Question: I'm new to Windows 8.1 development, so forgive me if this question is obvious or rudimentary. I've experimented around with the various attributes quite a bit, and I can't make it work the way I want it to, so I figured maybe someone here could give me a hand.
A description of what I'm doing:
I made a UserControl so I can isolate the UI for this one thing I'm trying to do, and also so I can use it in various places in my real UI. The UserControl consists of a 'Button' with a 'Grid' in it. The 'Grid' has definitions for 3 rows, and 'Border''TextBlock'. I also want the 'Grid' to take up the entire height of the 'Button'.
Here's the XAML markup for the UserControl, garishly colored so it's obvious where everything is.
'''
<UserControl
x:Name="UserControlRoot"
d:DesignHeight="300"
d:DesignWidth="400"
mc:Ignorable="d"
>
<Grid x:Name="LayoutRoot" Margin="0" Background="Red">
<Grid.Resources>
<Style TargetType="TextBlock" x:Key="UCTextBlock">
<Setter Property="FontSize" Value="20" />
<Setter Property="TextAlignment" Value="Center" />
<Setter Property="TextWrapping" Value="NoWrap" />
</Style>
</Grid.Resources>
<!-- THIS BUTTON HAS SPACING AROUND IT - WHY? -->
<Button
VerticalAlignment="Stretch"
HorizontalAlignment="Stretch"
BorderBrush="White"
BorderThickness="5"
Background="Green"
Padding="0"
Foreground="Blue"
Margin="0"
>
<Grid Background="#ff333333">
<Grid.RowDefinitions>
<RowDefinition Height="2*" />
<RowDefinition Height="6*" />
<RowDefinition Height="2*" />
</Grid.RowDefinitions>
<Border Grid.Row="0" HorizontalAlignment="Stretch">
<TextBlock Text="THIS IS MY RED TEXT" Foreground="LightCoral" Style="{StaticResource UCTextBlock}" />
</Border>
<Border Grid.Row="1" HorizontalAlignment="Stretch">
<TextBlock Text="THIS IS MY WHITE TEXT, NOT TALL" Foreground="White" Style="{StaticResource UCTextBlock}" />
</Border>
<Border Grid.Row="2" HorizontalAlignment="Stretch">
<TextBlock Text="THIS IS MY BLUE TEXT" Foreground="LightSkyBlue" Style="{StaticResource UCTextBlock}" />
</Border>
</Grid>
</Button>
</Grid>
</UserControl>
'''
This is what it looks like in the designer:

Note that the white text, which is in Row 1 (Height="6*"), is 3x as tall as Row 0 and Row 2. As far as I understand it, the Height="6*" vs Height="2*" should make Row 1 bigger than Rows 0 and 2. I'm obviously misisng something obvious here, but I don't know what it is.
There are no external DesignTemplates that are affecting the style of any of the elements (as far as I can tell, though I'm not sure if there's a way for me to explicitly/exhaustively determine whether or not this is truly the case).
In case this helps someone else, I found that putting a Margin="0,-10" on the Button will get rid of the red area around the button within the outer Grid. It took awhile to figure that out, so hopefully it'll save someone else some time. There may be a ThemeResource that has the same effect, but if so I never found it.
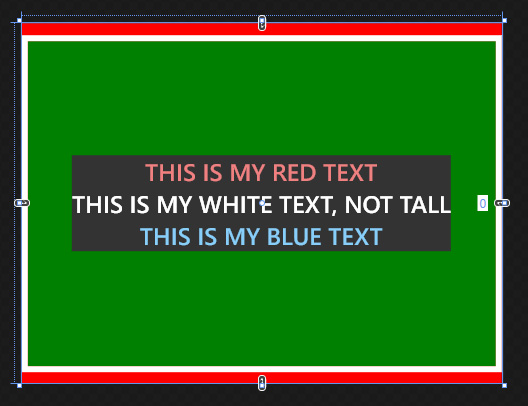
Answer: 'HorizontalContentAlignment''VerticalContentAlignment''Stretch'
The 'ContentPresenter' in the button has its 'HorizontalAlignment' and 'VerticalAlignment' property bound to the 'HorizontalContentAlignment' and 'VerticalContentAlignment' property respectively. You can see this in the default control template found on <URL>.
'''
<Grid>
...
<Border x:Name="Border"
Background="{TemplateBinding Background}"
BorderBrush="{TemplateBinding BorderBrush}"
BorderThickness="{TemplateBinding BorderThickness}"
Margin="3">
<ContentPresenter x:Name="ContentPresenter"
Content="{TemplateBinding Content}"
ContentTransitions="{TemplateBinding ContentTransitions}"
ContentTemplate="{TemplateBinding ContentTemplate}"
Margin="{TemplateBinding Padding}"
HorizontalAlignment="{TemplateBinding HorizontalContentAlignment}"
VerticalAlignment="{TemplateBinding VerticalContentAlignment}"
AutomationProperties.AccessibilityView="Raw"/>
</Border>
...
</Grid>
'''
Because your 'Grid' is actually the content presenter, it fills that space (not the entire space of the button). By setting those properties to 'Stretch' you have the 'ContentPresenter' fill the available space, which the 'Grid' then also does, giving you the correct behavior.